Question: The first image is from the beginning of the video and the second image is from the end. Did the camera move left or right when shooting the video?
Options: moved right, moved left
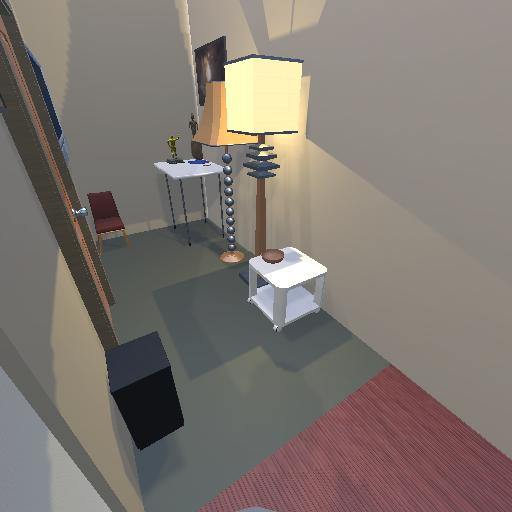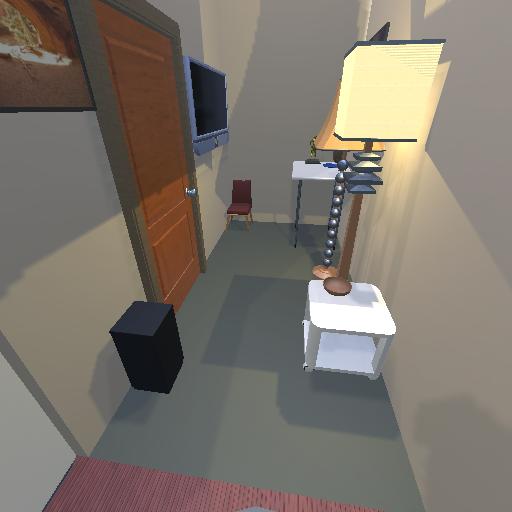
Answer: moved right